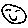
Label: smiley face